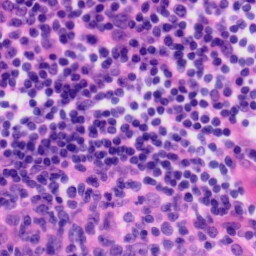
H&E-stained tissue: Tonsil